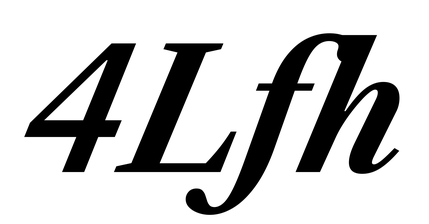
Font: LibreCaslonText-Italic_Bold_Italic